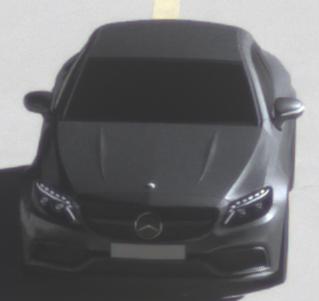
Make: Mercedes-Benz
Model: C 43 AMG
Detailed model: C-Class (205) AMG Limousine
Model produced from: 2016/10
Model produced until: 2018/04
Doors: 4
Color: gray
Road condition: dry road
Daytime: morning or afternoon
Contrast: high contrast